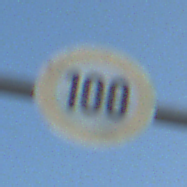
Verkehrszeichen: Geschwindigkeit100
Umgebung: Outdoor, Nature
Tageszeit: MorningAfternoon
Wetter: Clear
Licht: Natural
Jahreszeit: NotSpecified
Kontrast: HighContrast